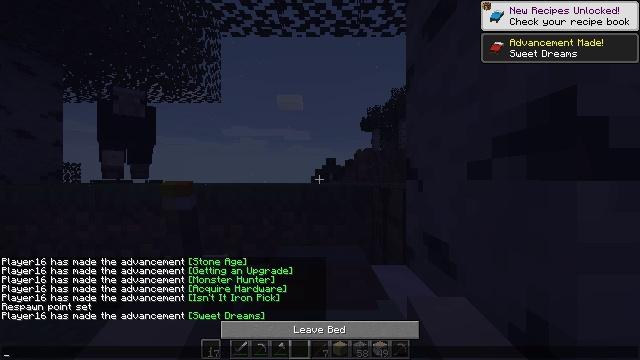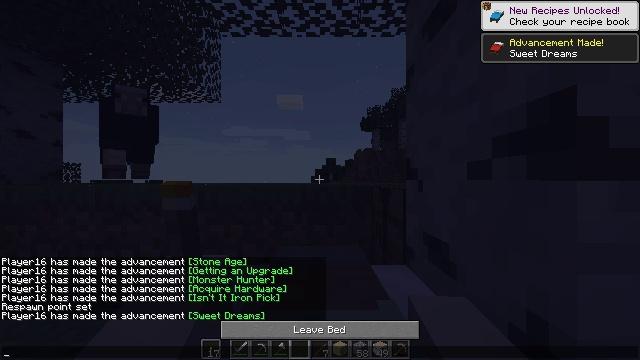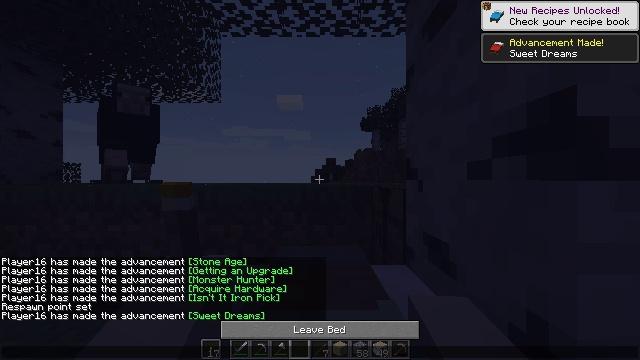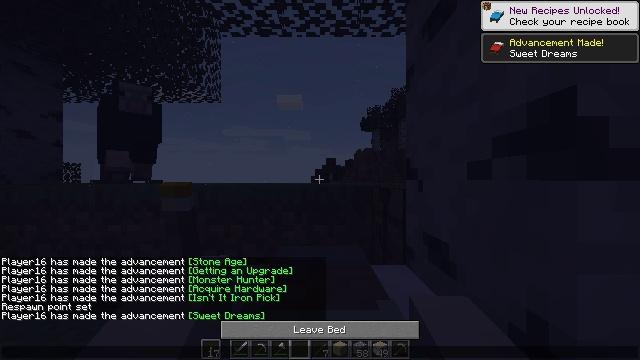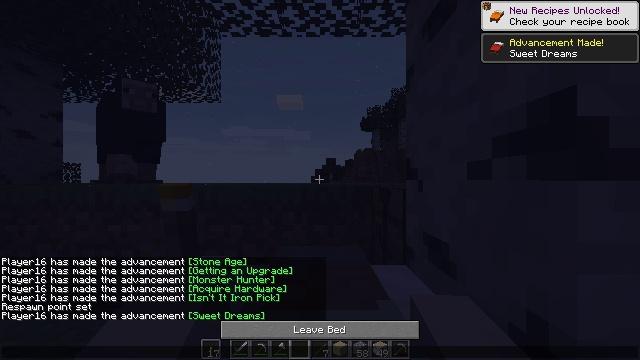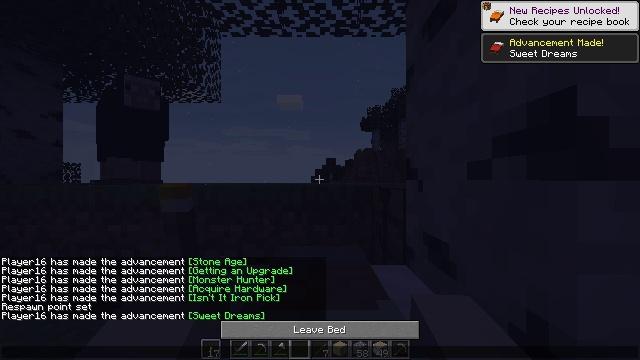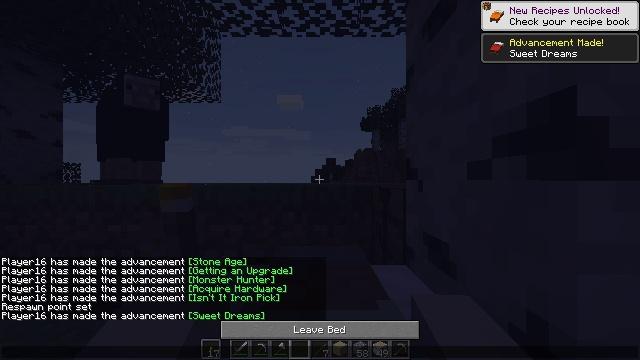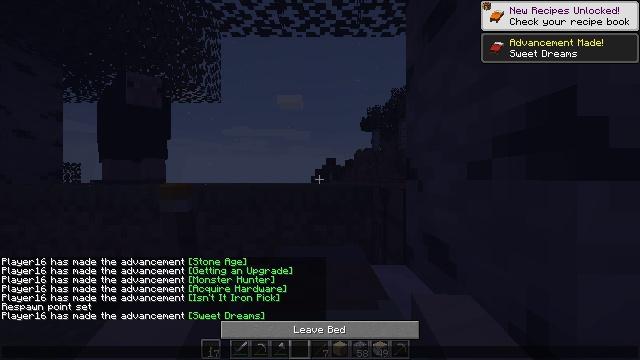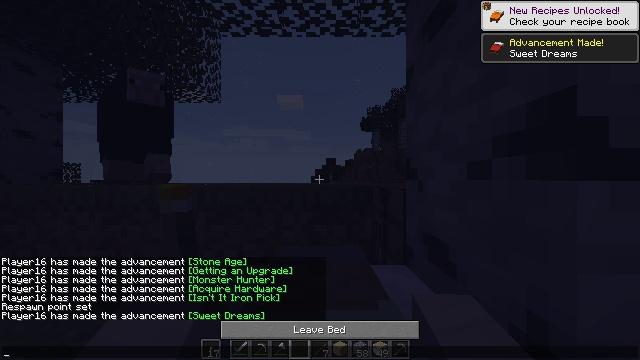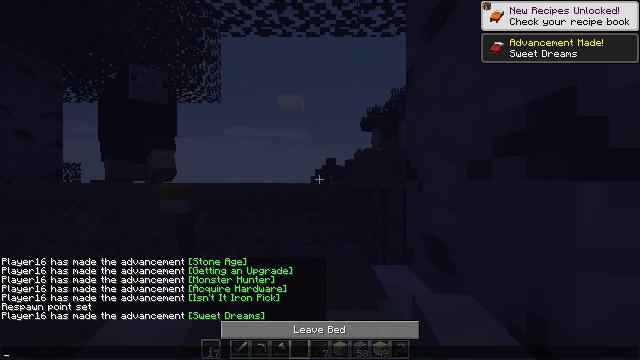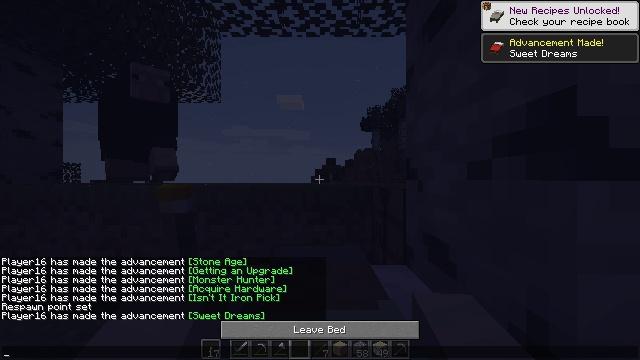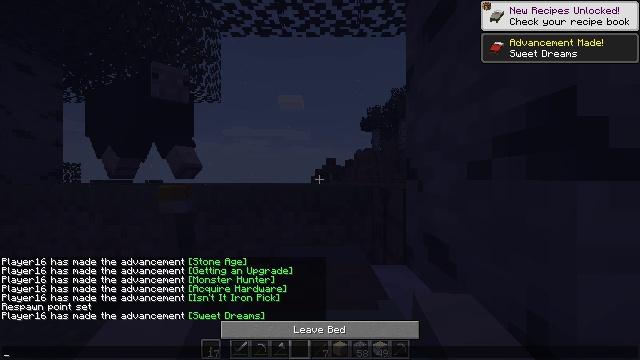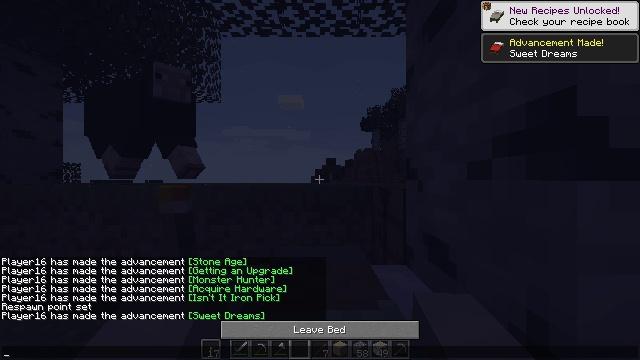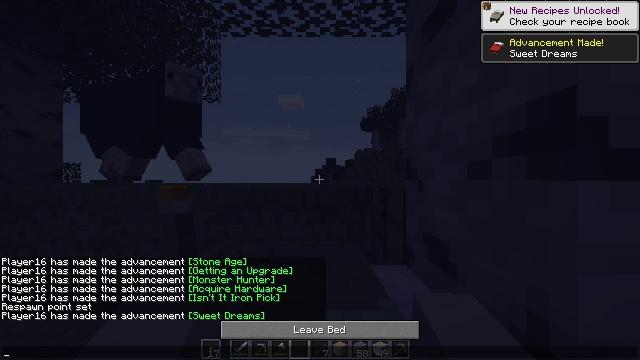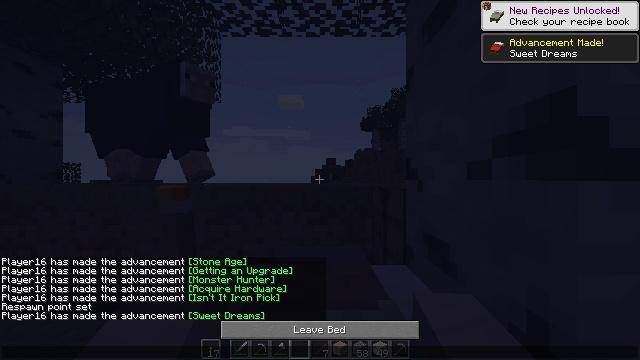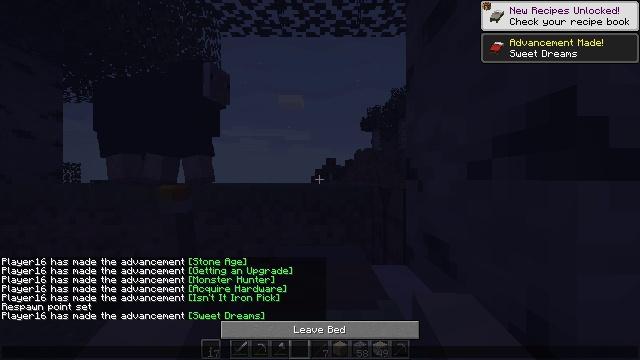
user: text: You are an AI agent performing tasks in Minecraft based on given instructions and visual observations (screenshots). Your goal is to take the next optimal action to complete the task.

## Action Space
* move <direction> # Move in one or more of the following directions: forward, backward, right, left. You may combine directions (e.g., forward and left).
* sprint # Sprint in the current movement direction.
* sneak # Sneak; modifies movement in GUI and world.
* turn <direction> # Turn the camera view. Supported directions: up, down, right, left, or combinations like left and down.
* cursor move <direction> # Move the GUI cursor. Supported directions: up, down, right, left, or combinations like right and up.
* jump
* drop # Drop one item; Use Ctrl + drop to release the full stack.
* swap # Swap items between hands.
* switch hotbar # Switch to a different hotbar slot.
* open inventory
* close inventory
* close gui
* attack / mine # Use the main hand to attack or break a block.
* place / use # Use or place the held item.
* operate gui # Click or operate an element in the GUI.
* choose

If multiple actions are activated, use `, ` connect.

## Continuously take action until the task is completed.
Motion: motion action
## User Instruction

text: Pick up the white bed by breaking it.
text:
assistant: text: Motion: no_op
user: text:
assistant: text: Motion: no_op
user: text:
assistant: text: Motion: no_op
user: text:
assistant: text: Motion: no_op
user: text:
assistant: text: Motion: no_op
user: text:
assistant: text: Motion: no_op
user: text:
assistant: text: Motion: no_op
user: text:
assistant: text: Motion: no_op
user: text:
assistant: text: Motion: no_op
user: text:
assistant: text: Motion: no_op
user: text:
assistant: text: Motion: no_op
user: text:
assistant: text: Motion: no_op
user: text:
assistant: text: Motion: no_op
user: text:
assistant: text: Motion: no_op
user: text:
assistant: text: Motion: no_op
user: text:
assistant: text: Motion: no_op
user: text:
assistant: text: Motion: no_op
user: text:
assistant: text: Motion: no_op
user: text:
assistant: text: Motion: no_op
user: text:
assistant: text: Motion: no_op
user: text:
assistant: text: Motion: no_op
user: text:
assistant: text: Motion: no_op
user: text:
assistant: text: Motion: no_op
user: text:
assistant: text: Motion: no_op
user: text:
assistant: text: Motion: no_op
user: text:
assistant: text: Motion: no_op
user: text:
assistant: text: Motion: no_op
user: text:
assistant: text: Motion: no_op
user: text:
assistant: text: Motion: no_op
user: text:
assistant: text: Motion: no_op